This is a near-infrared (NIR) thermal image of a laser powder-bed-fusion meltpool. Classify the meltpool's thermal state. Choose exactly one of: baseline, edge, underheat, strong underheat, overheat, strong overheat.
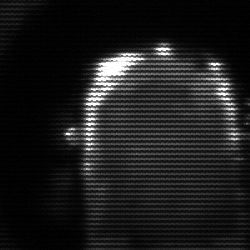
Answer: baseline